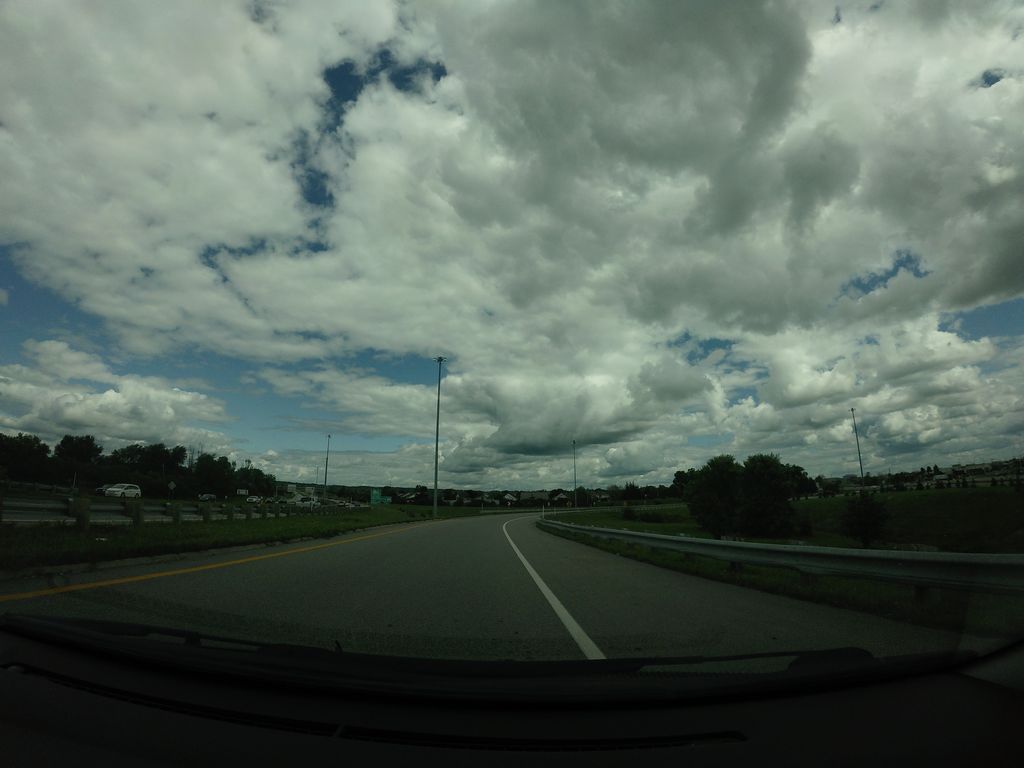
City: ottawa-gatineau